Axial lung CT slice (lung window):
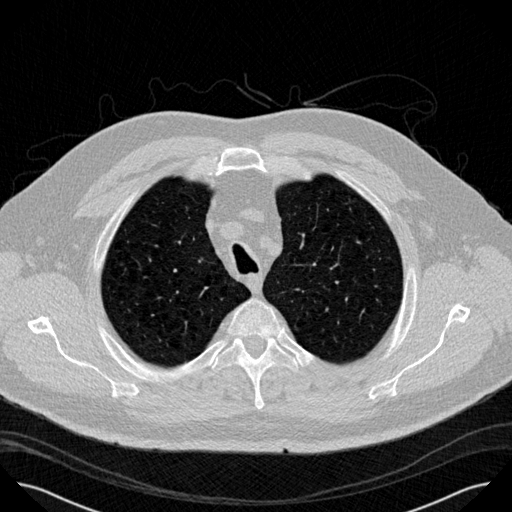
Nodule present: no